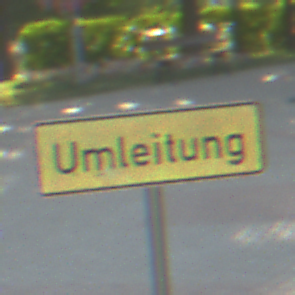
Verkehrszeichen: Umleitungsankuendigung
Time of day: SunriseSunset
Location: Outdoor (Suburban)
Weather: PartlyCloudy
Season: NotSpecified
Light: Natural